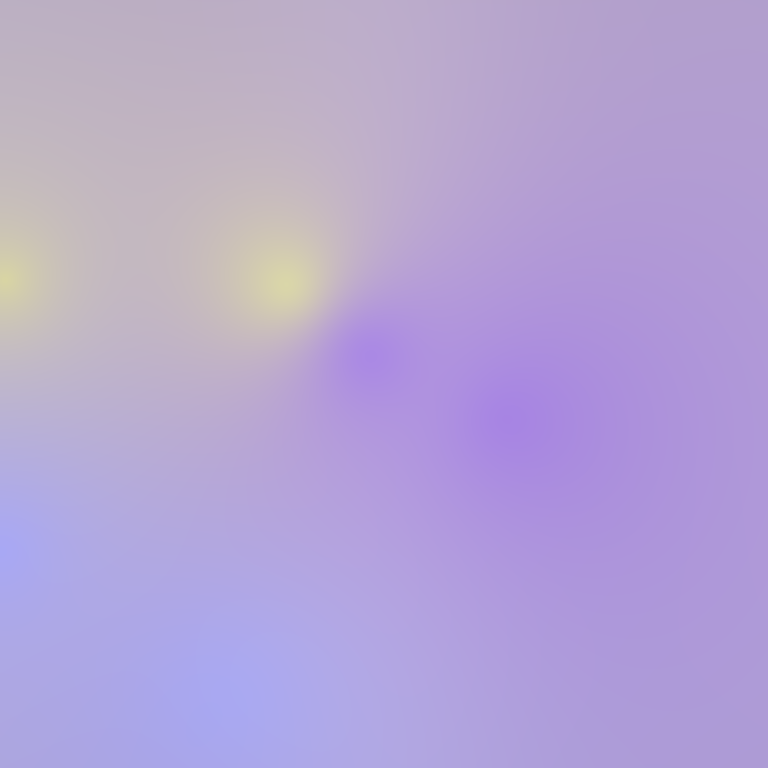
Abstract light effect, smooth gradient from soft lavender to gentle yellow, serene atmosphere, diffuse glow, no room, no furniture, no objects.